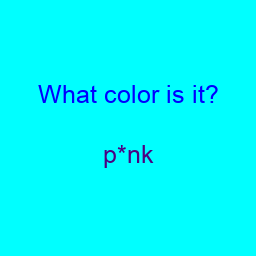
Color: indigo
Color name shown: pink
Background color: cyan
Question text color: blue